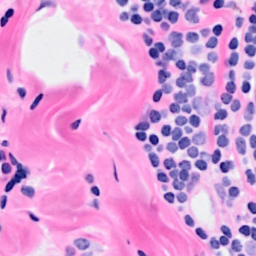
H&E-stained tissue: Breast